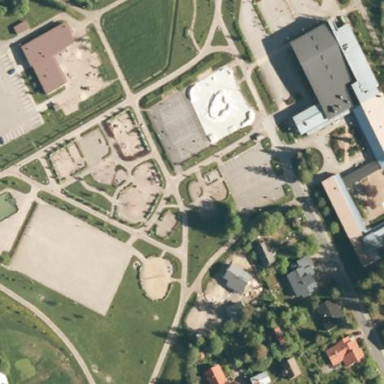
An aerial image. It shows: Playground area for leisure land.